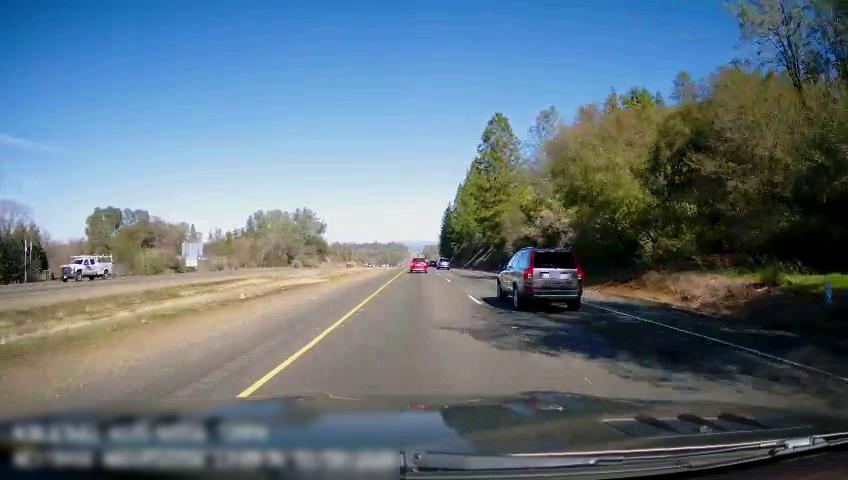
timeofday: Day
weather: Sunny
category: Drivable Space
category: Drivable Space
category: Vehicles | SUV
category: Vehicles | SUV
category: Vehicles | SUV
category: Vehicles | Truck
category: Lanes | Current Lane
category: Lanes | Current Lane
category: Lanes | Alternate Lane